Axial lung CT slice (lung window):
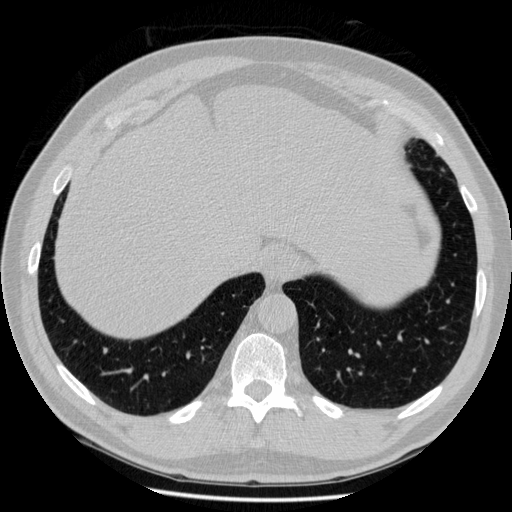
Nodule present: no